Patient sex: M
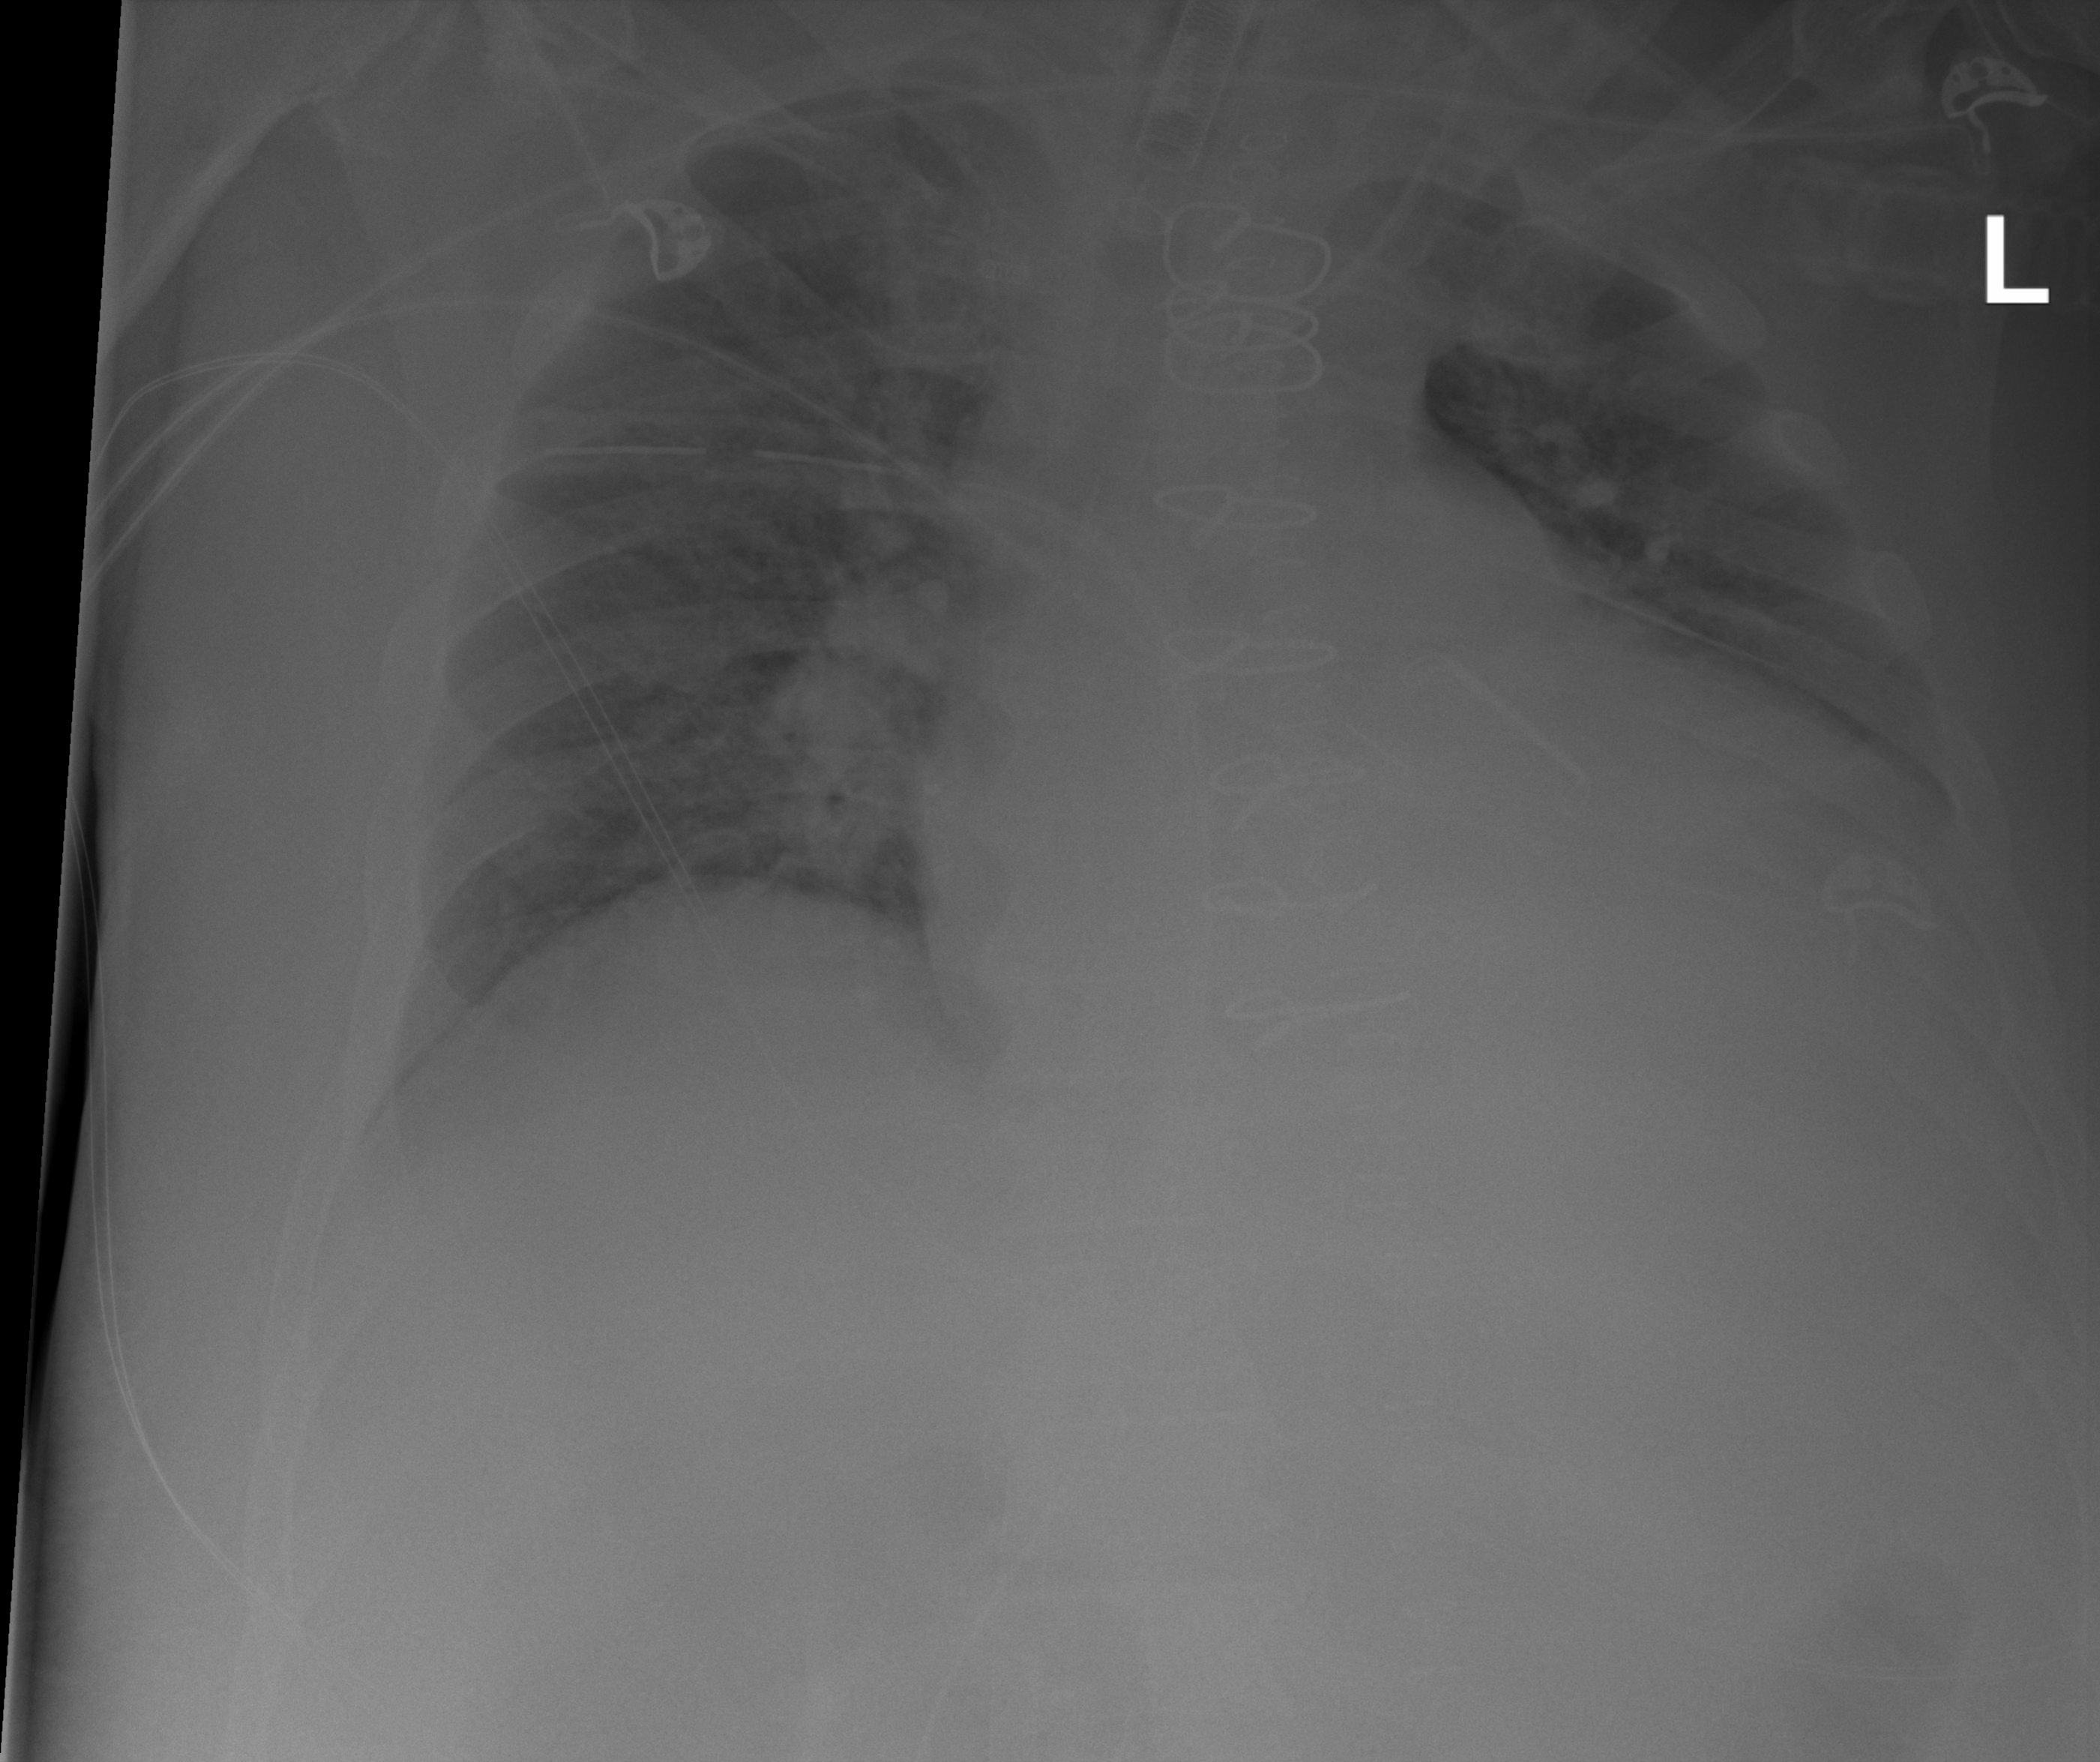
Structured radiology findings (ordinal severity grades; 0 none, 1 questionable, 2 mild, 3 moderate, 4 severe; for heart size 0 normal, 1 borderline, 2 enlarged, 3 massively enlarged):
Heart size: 3
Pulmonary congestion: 2
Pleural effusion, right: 0
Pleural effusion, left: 0
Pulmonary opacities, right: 2
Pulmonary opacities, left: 2
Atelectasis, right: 1
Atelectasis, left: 1